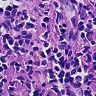
Metastatic tissue present: no